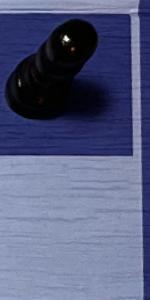
Label: Empty